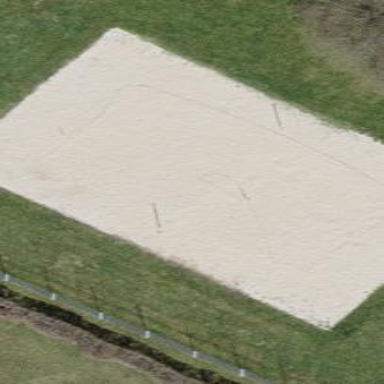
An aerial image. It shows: Sandy pitch for beach volleyball.